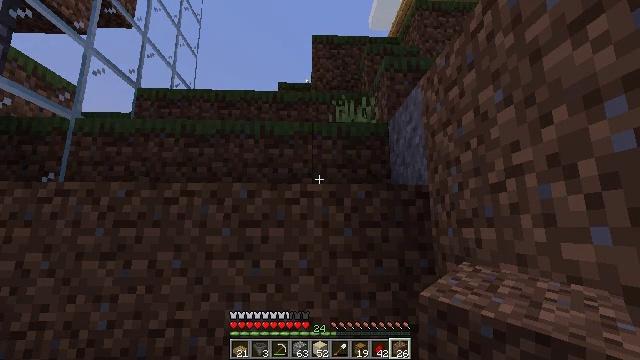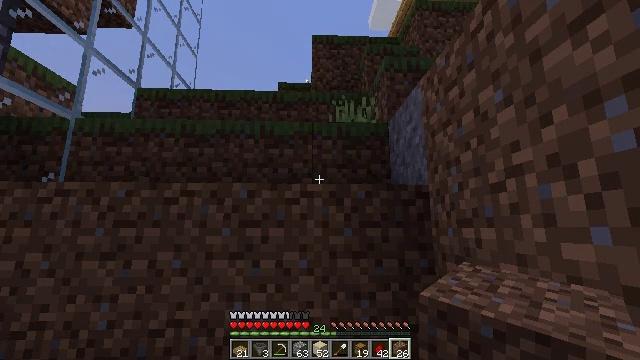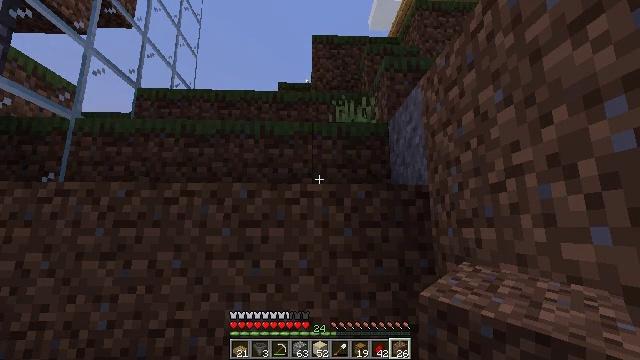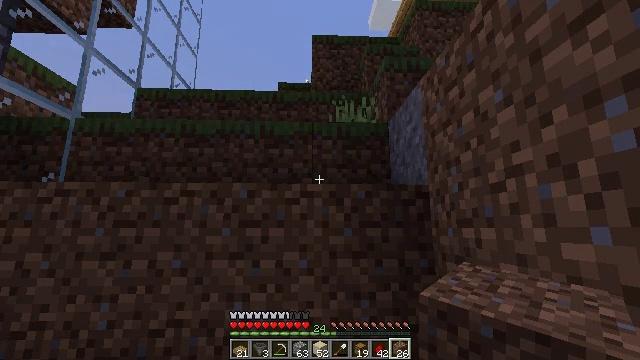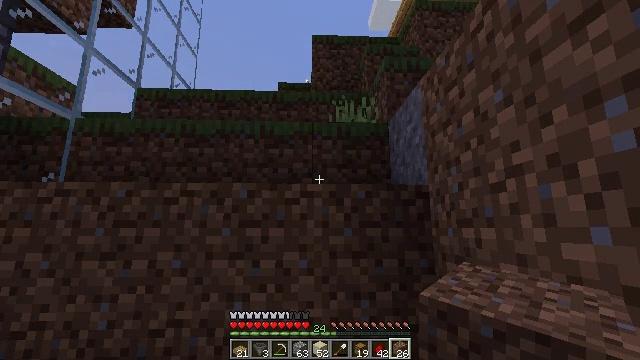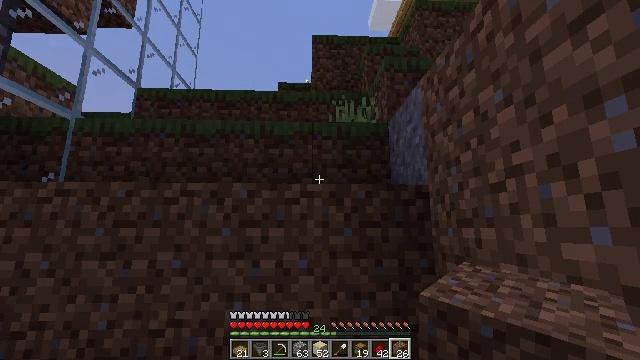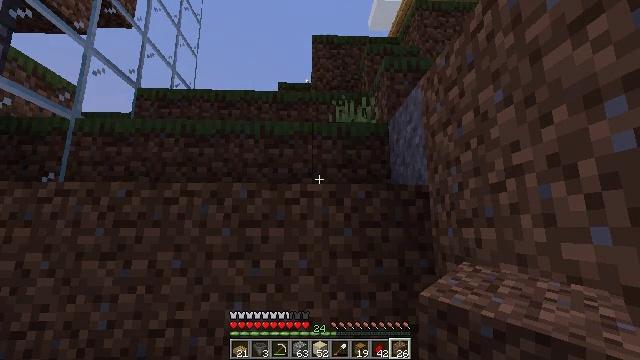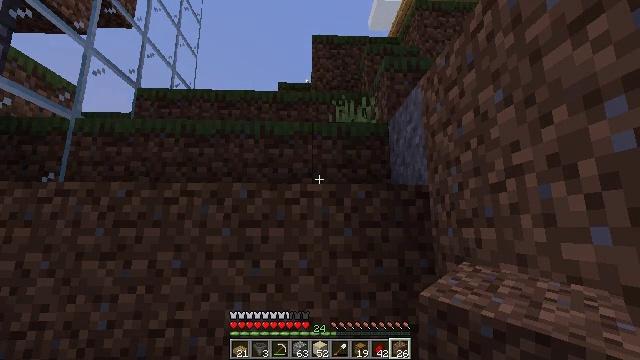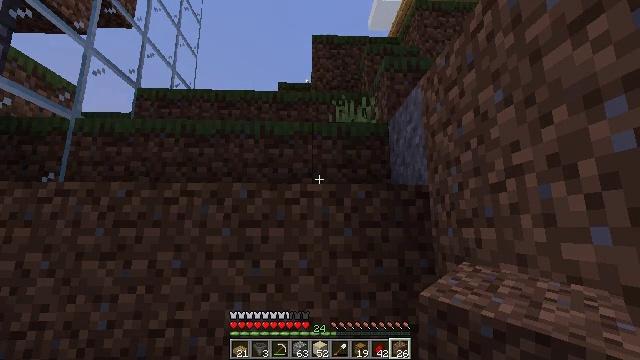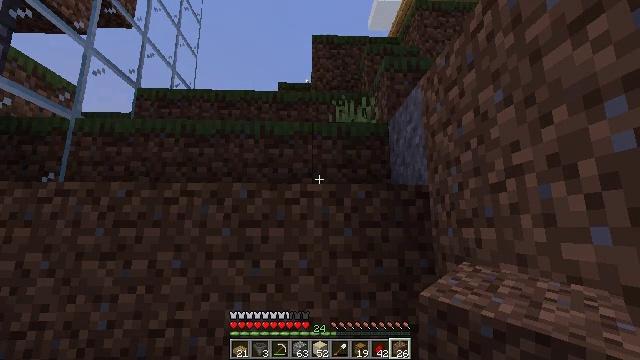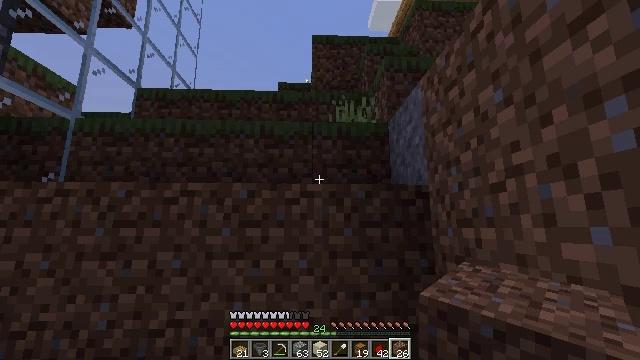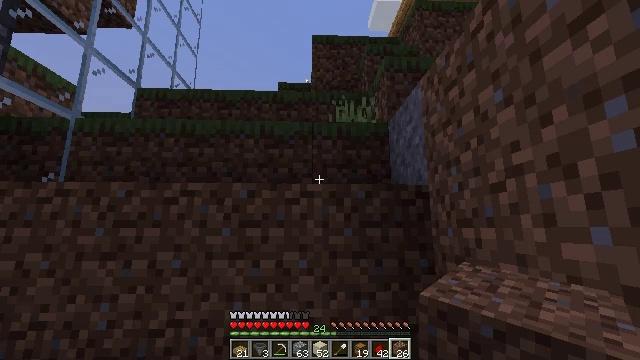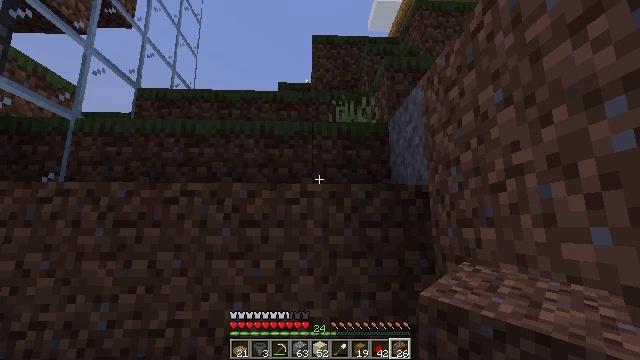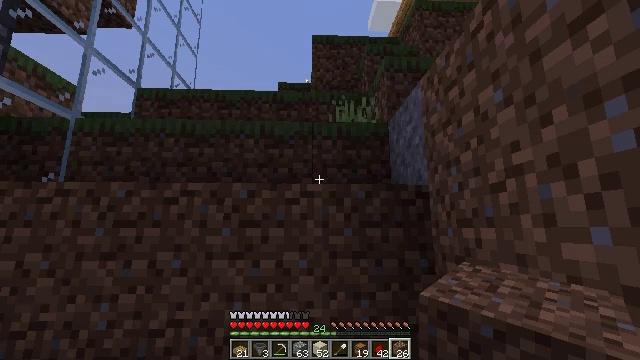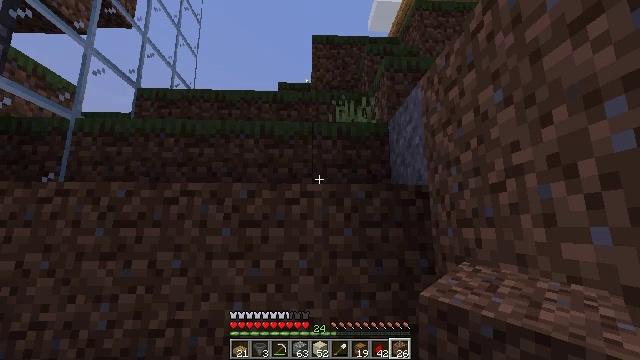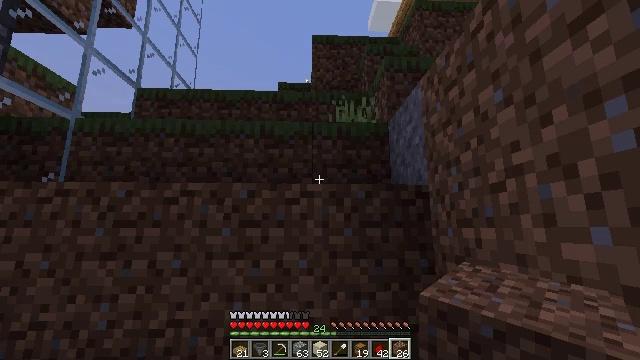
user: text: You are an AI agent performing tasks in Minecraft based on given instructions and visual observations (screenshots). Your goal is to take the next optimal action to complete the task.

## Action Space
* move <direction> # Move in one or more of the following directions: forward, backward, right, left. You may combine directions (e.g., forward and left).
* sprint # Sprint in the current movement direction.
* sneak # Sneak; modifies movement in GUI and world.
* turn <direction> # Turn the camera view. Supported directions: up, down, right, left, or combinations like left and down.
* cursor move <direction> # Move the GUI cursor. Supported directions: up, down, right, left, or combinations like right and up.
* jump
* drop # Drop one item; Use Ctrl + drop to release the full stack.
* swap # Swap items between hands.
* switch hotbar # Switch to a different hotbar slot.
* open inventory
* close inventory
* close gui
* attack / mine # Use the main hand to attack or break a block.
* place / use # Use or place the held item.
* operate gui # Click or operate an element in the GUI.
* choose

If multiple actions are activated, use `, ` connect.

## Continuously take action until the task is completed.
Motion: motion action
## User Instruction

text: Gather gravel by digging.
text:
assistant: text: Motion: no_op
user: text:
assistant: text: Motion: no_op
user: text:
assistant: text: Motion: no_op
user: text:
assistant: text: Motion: no_op
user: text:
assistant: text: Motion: no_op
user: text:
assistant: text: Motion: no_op
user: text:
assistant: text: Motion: no_op
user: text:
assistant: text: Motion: no_op
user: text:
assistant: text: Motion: no_op
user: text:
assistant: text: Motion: no_op
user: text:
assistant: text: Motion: no_op
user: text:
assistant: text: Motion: no_op
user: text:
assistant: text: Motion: no_op
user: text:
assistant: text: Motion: no_op
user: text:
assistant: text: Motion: no_op
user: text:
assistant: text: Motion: no_op
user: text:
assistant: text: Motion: no_op
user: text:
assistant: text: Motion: no_op
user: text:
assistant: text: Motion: no_op
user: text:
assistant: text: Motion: no_op
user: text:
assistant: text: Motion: no_op
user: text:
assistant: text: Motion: no_op
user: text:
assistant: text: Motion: no_op
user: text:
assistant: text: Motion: no_op
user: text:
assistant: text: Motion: no_op
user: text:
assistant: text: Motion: no_op
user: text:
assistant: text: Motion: no_op
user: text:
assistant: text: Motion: no_op
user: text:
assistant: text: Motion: no_op
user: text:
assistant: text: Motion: no_op